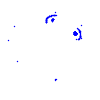
Particle: electron